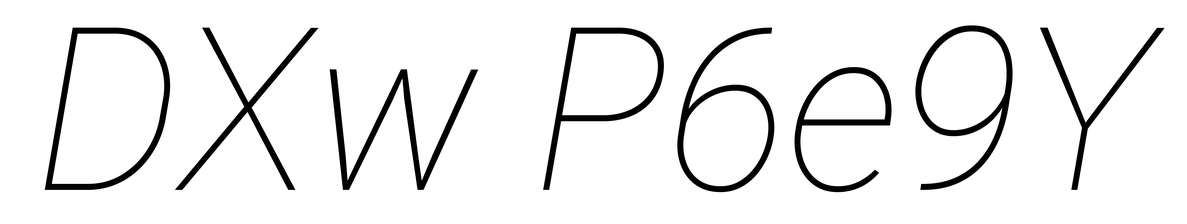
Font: Roboto-Italic_Thin_Italic